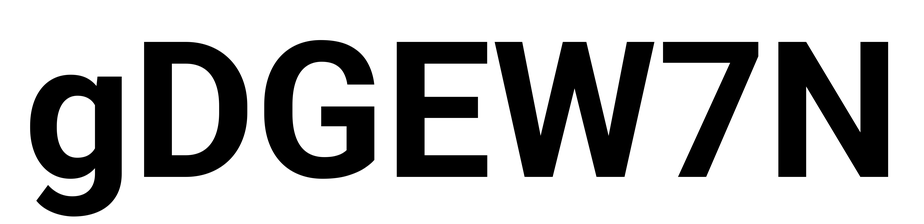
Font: Roboto_Bold